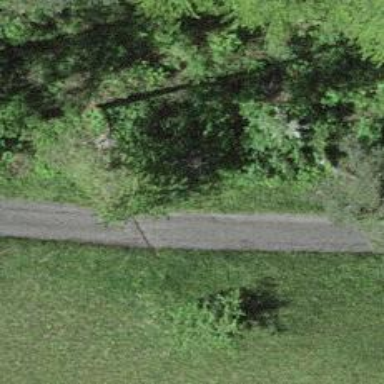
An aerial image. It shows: Brown bench.